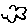
Label: cloud